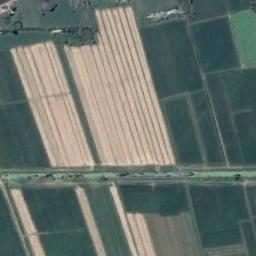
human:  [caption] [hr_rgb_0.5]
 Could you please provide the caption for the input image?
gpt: Several green rectangular farmlands and a few pieces of bare land are on the ground and a irrigation canal goes through these farmlands .

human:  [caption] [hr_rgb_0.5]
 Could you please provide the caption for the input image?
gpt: There are some green and bare rectangular farmland .

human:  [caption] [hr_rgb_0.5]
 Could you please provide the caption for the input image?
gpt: Many neatly arranged green and tan mixed rectangular farmlands of different sizes .

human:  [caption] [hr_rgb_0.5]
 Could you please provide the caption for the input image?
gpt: There are lots of trees beside the rectangular farmlands .

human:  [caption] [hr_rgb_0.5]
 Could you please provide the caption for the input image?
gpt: There are some green rectangular farmlands and yellow rectangular farmlands .